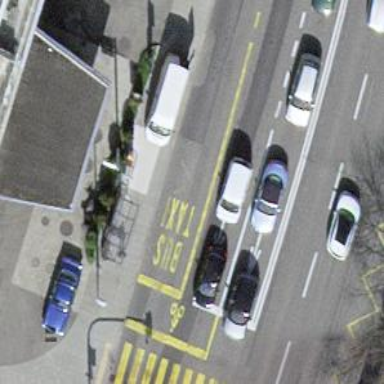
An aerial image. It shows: Bus stop with shelter.